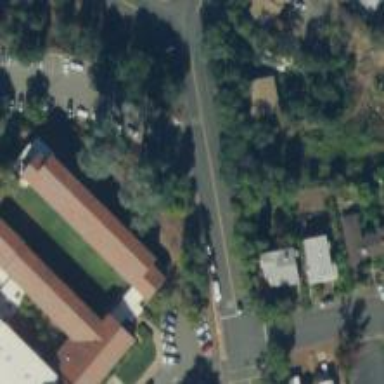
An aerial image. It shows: School building.